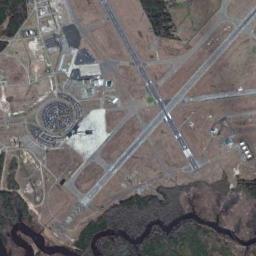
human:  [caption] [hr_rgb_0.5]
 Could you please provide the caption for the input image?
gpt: A complex airport with many runways and buildings built on brown land .

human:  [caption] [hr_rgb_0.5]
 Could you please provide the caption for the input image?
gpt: There is an airport built in bare land with a river pass by .

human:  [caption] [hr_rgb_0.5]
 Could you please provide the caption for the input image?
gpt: An airport with some staggered runways and an open area in the vacant lot and a river beside .

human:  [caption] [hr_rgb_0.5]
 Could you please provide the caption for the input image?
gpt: This airport has only one runway, And its color is white .

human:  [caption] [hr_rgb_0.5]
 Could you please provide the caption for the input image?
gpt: There is a large area of grass at the airport .